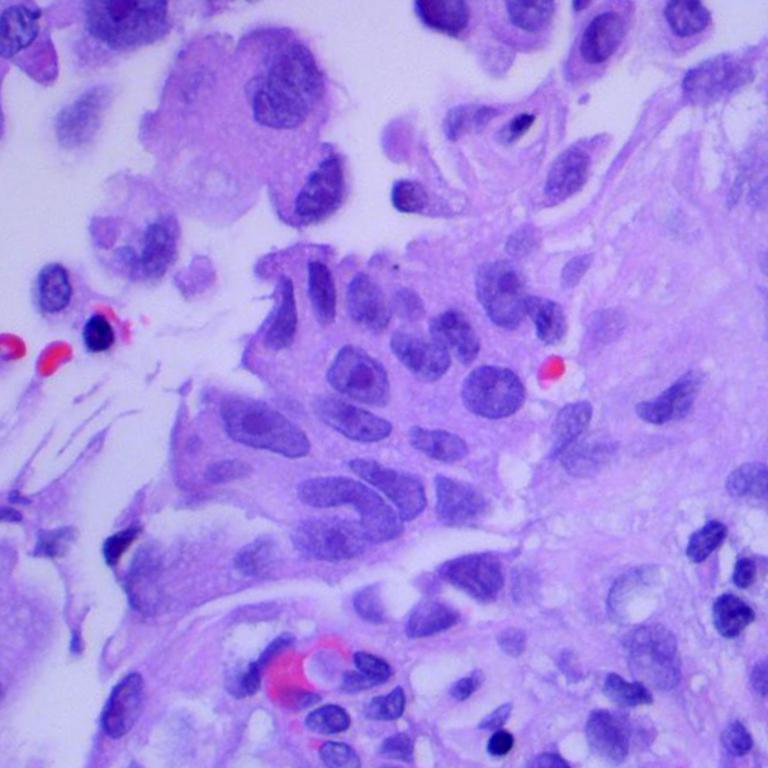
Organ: lung
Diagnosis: adenocarcinomas